Question: like the title says, here is my server file, I have tried every solution I could find on google yet I am still getting CORS errors. specifically 'XHROPTIONShttps://slug-panel-api.onrender.com/login'
server.js:
'''
const express = require('express');
const cors = require('cors');
const bodyParser = require('body-parser')
const mongoose = require('mongoose')
const userSchema = require('../../SlugAPI/Schemas/SlugSchemas')
const divisionSchema = require('../src/SlugSchemas/DivisionSchemas/DivisionSchema')
const subDivisionSchema = require('../src/SlugSchemas/DivisionSchemas/SubDivisionSchema')
const teamSchema = require('../src/SlugSchemas/DivisionSchemas/TeamSchema')
const divisionMemberSchema = require('../src/SlugSchemas/DivisionSchemas/DivisionMemberSchema')
let CryptoJS = require('crypto-js')
const PORT = process.env.PORT || 8080;
const app = express();
app.use(cors({
origin: "https://slug-panel.onrender.com",
headers: {
"Access-Control-Allow-Origin": "https://slug-panel.onrender.com",
"Access-Control-Allow-Credentials": true
},
}));
mongoose.set("debug")
const usar_db = mongoose.createConnection("mongodb:/<username>:<password>@slug-db:27017/usarAdmin?authSource=admin");
const User = usar_db.model('User', userSchema)
const Division = usar_db.model('Division', divisionSchema)
const SubDivision = usar_db.model('SubDivision', subDivisionSchema)
const Team = usar_db.model('Team', teamSchema)
const DivisionMember = usar_db.model('Division_Member', divisionMemberSchema)
function generateUserRegistrationKey(username, discord_id, rank, authentication_level) {
let key = username + '/' + discord_id.toString() + '/' + rank + '/' + authentication_level
const ciphertext = CryptoJS.AES.encrypt(key, 'secret').toString()
return ciphertext
}
function decryptUserRegistrationKey(key) {
const bytes = CryptoJS.AES.decrypt(key, 'secret')
const originalText = bytes.toString(CryptoJS.enc.Utf8)
return originalText
}
app.post('/login', bodyParser.json(), async (req, res, next) => {
const user = req.body.username
let pw = req.body.password
pw = CryptoJS.SHA256(pw)
let exists = await User.findOne({username: user})
if (exists) {
if (pw.toString() === exists['password']) {
res.send({
token: 'test123'
})
} else {
res.send({
error: 'passwordNotFound'
})
}
} else {
res.send({
error: 'userNotFound'
})
}
});
app.post('/generate', bodyParser.json(), async function (req, res, next) {
let username = req.body.username
let discord_id = req.body.discord_id
let rank = req.body.rank
let authentication_level = req.body.authentication_level
let exists = await User.exists({discord_id: discord_id})
let regKey = generateUserRegistrationKey(username, discord_id, rank, authentication_level)
const newUser = User({
username: username,
discord_id: discord_id,
rank: rank,
regKey: regKey,
authentication_level: authentication_level,
})
if (!exists) {
newUser.save()
.then(r => console.log("User " + username + " added to db"))
res.send({regKey: regKey})
}
})
app.post('/register', bodyParser.json(), async function (req, res, next) {
let key = req.body.regKey
let pw = CryptoJS.SHA256(req.body.password).toString()
let decryptedKey = decryptUserRegistrationKey(key).split('/')
let exists = await User.find({regKey: key}, function(err, docs) {
if (err) {
console.log(err)
} else {
console.log('Result: ', docs)
console.log(pw)
}
}).clone()
if (!exists) {
res.send({user: null})
} else {
res.send(JSON.stringify(exists))
}
await User.findOneAndUpdate({regKey: key}, { is_registered: true, password: pw, authentication_level: decryptedKey[decryptedKey.length - 1]})
})
app.post('/createDivision', bodyParser.json(), async function (req, res, next) {
let div_name = req.body.division_name
let div_id = req.body.division_id
let exists = await Division.findOne({division_name: div_name}, function (err, docs) {
if (err) {
console.log(err)
} else {
console.log(docs)
}
}).clone()
let idexists = await Division.findOne({division_id: div_id}, function (err, docs) {
if (err) {
console.log(err)
} else {
console.log(docs)
}
}).clone()
if (!exists || !idexists) {
const newDivision = new Division({
division_name: div_name,
division_id: div_id
})
newDivision.save()
.then(() => console.log('Division ' + div_name + ' has been added to the db'))
res.send(JSON.stringify(newDivision))
} else {
res.send({errorcode: 420})
}
})
app.post('/createSubDivision/:divid', bodyParser.json(), async function (req, res, next) {
const division = req.params['divid']
const sub_name = req.body.subdivision_name
const sub_id = req.body.subdivision_id
let exists = await Division.findOne({division_id: division}, function (err, docs) {
if (err) {
console.log(err)
} else {
console.log(docs)
}
}).clone()
if (exists) {
let subdivid_exists = await Division.findOne({
division_id: division,
subdivisions: {
$elemMatch: {subdivision_id: sub_id}
}
})
let subdiv_exists = await Division.findOne({
division_id: division,
subdivisions: {
$elemMatch: {subdivision_name: sub_name}
}
})
if (!subdivid_exists || !subdiv_exists) {
const subDiv = new SubDivision({
subdivision_name: sub_name,
subdivision_id: sub_id,
})
await Division.findOneAndUpdate({division_id: division}, { $push: {subdivisions: subDiv}})
console.log('subdivision ' + sub_name + ' added to: ' + exists.division_name)
res.send(JSON.stringify(subDiv))
} else {
res.send({division:'exists'})
}
}
})
app.listen(PORT, () => console.log('API is running on ' + PORT));
'''
Tried every solution I could find both on random google websites and on stackoverflow. as stated previously it worked fine on the development server hosted locally.
for reference, here is how I am using fetch throughout the frontend
'''
async function loginUser(credentials) {
return fetch('https://slugga-api.onrender.com/login', {
method: 'POST',
headers: {
'Content-Type': 'application/json',
'Access-Control-Allow-Origin': 'true'
},
body: JSON.stringify(credentials)
})
.then(data => data.json())
}
'''
'''
Cross-Origin Request Blocked: The Same Origin Policy disallows reading the remote resource at https://slugga-api.onrender.com/login. (Reason: CORS request did not succeed). Status code: (null).
Cross-Origin Request Blocked: The Same Origin Policy disallows reading the remote resource at https://slugga-api.onrender.com/login. (Reason: CORS request did not succeed). Status code: (null).
Uncaught (in promise) TypeError: NetworkError when attempting to fetch resource. asyncToGenerator.js:6:4
Babel 6
c Login.js:20
React 11
bind_applyFunctionN self-hosted:1683
Wt self-hosted:1640
React 3
forEach self-hosted:4909
React 2
<anonymous> index.js:7
<anonymous> index.js:17
<anonymous> index.js:17
'''

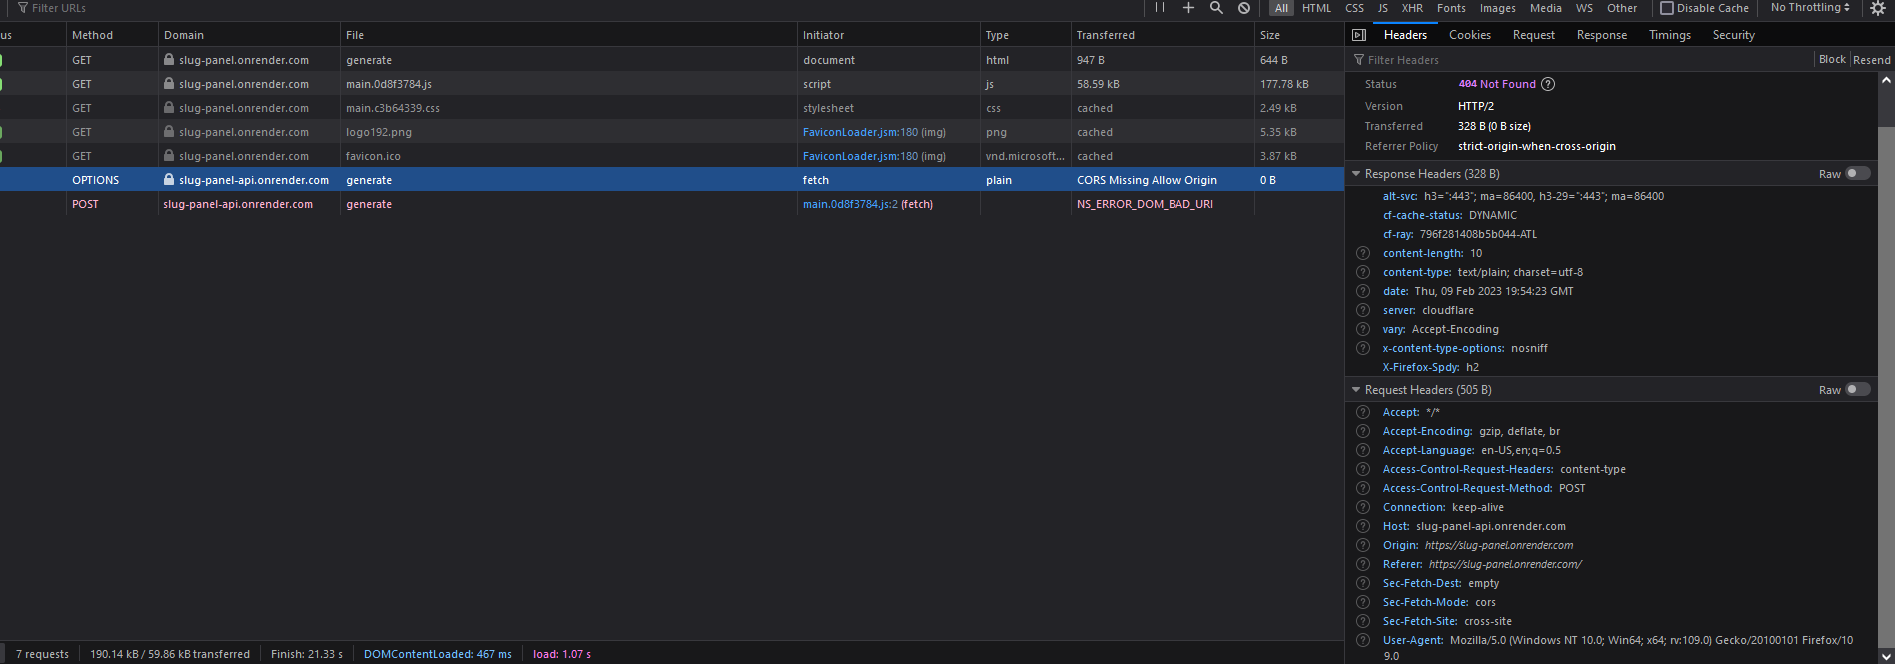
Answer: You're misusing those CORS headers, both on the client side and on the server side. You should familiarise better with <URL>.
## Client side
The 'Access-Control-Allow-Origin' header is a header; including it in a request makes no sense.
'''
async function loginUser(credentials) {
return fetch('https://slugga-api.onrender.com/login', {
method: 'POST',
headers: {
'Content-Type': 'application/json',
'Access-Control-Allow-Origin': 'true' // incorrect
},
body: JSON.stringify(credentials)
})
.then(data => data.json())
}
'''
## Server side
The 'headers' property of your CORS config corresponds to headers that you wish to allow, but what you've listed are headers.
'''
app.use(cors({
origin: "https://slug-panel.onrender.com",
headers: {
"Access-Control-Allow-Origin": "https://slug-panel.onrender.com", // incorrect
"Access-Control-Allow-Credentials": true // incorrect
},
}));
'''
Instead, you most likely want something like
'''
app.use(cors({
origin: "https://slug-panel.onrender.com",
headers: ["Content-Type"],
credentials: true,
}));
'''